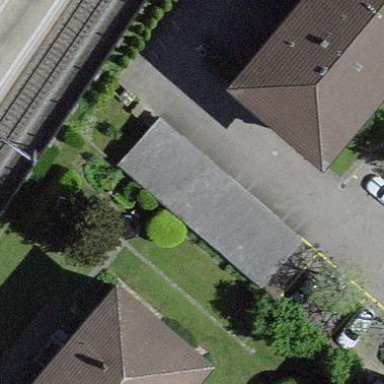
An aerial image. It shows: Garage.